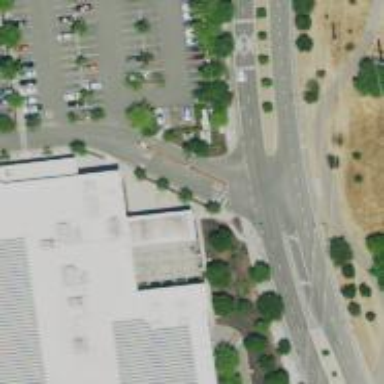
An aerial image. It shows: Solid stop line on the road marking.